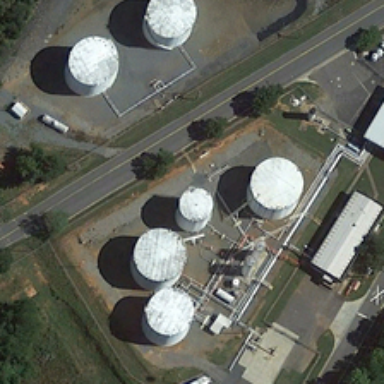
Some white storage tanks and green trees are in two sides of a road .